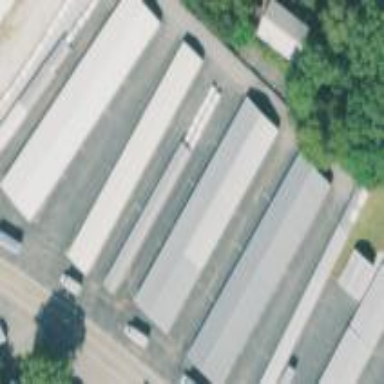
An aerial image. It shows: Area used for garages with storage rental services available.